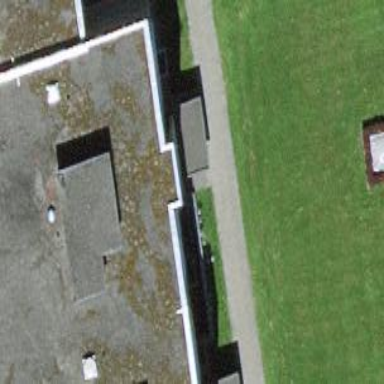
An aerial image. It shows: Image showing building with apartments.